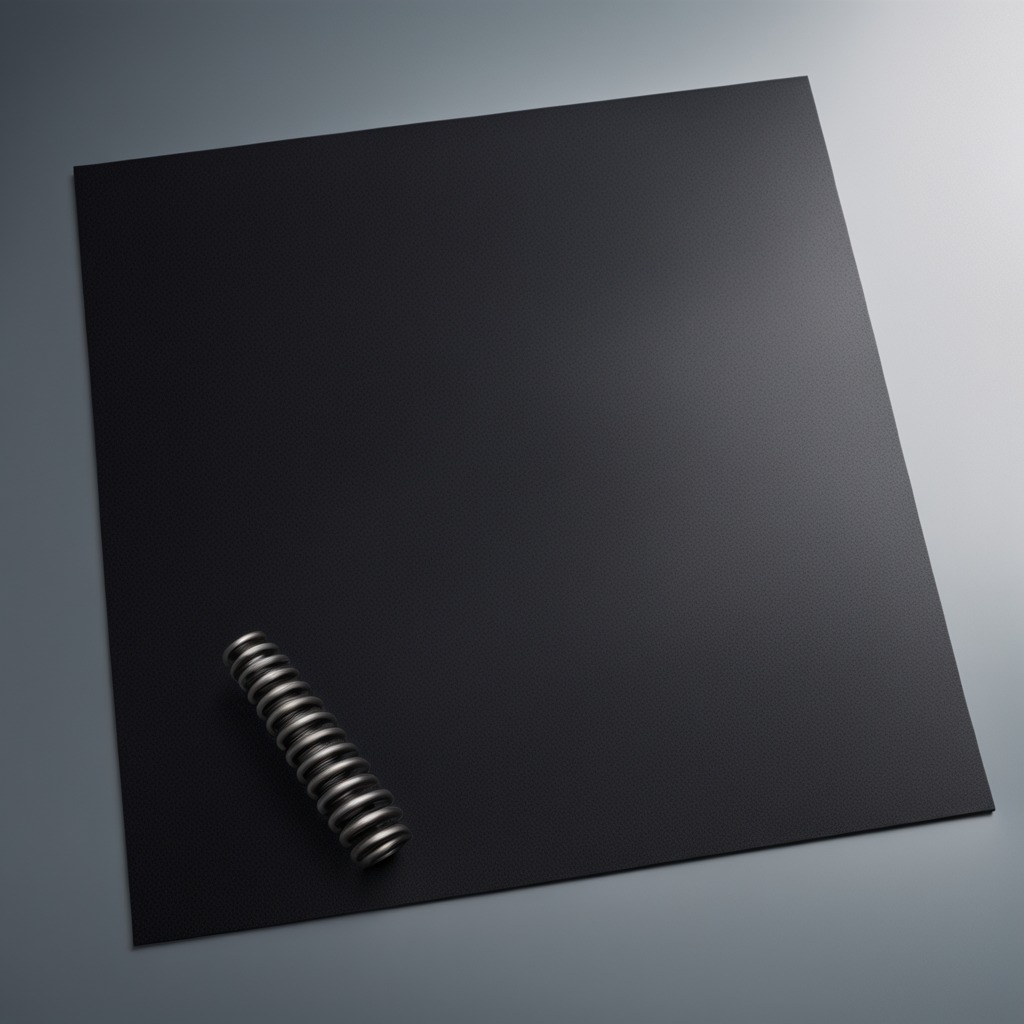
A coiled metal spring is lying on the tabletop.